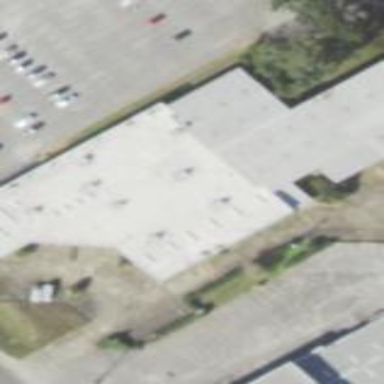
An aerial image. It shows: Building.